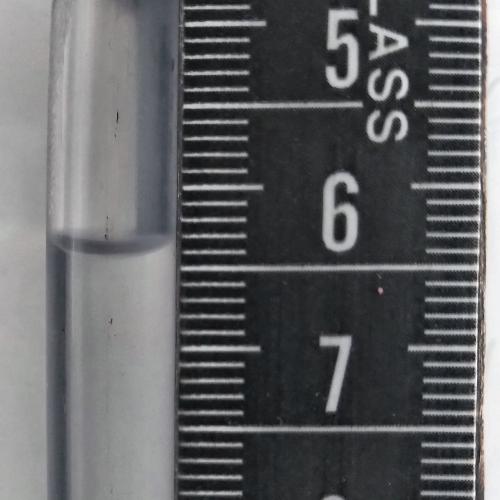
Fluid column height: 6.4 cm